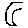
Label: moon